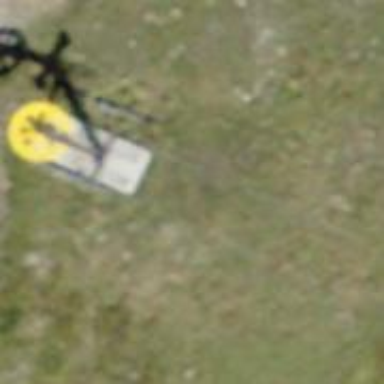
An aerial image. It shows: Pylon used for aerialway.